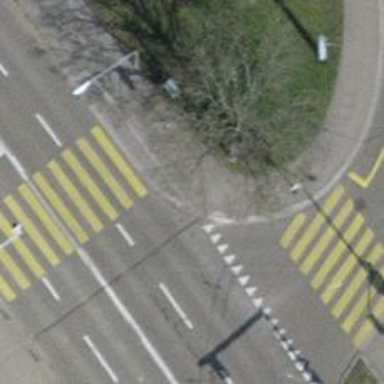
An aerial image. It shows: Asphalt sidewalk along the footway.